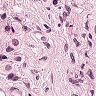
Metastatic tissue present: yes